Interaction volume radius: 10 \u00c5
Interaction volume height: 15 \u00c5
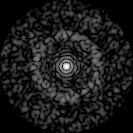
Disorder parameter: 0.8123